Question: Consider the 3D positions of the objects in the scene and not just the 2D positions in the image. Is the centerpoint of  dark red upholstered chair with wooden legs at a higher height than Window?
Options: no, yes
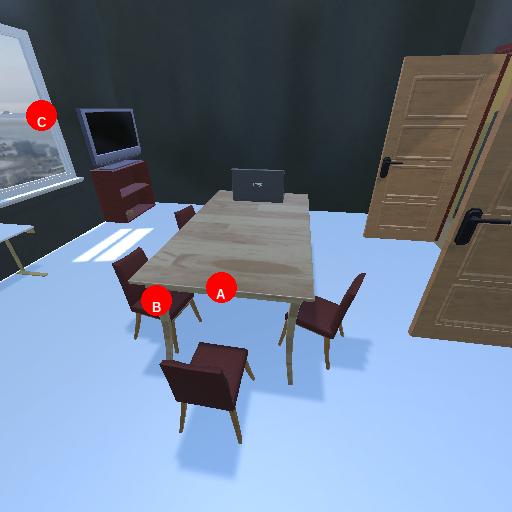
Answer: no